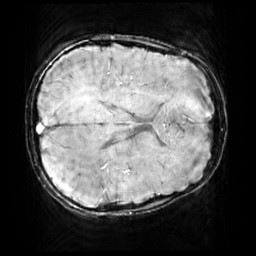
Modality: SWI
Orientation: axial
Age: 9
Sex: male
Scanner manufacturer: siemens
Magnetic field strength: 3 T
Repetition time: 0.027 s
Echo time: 0.02 s